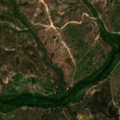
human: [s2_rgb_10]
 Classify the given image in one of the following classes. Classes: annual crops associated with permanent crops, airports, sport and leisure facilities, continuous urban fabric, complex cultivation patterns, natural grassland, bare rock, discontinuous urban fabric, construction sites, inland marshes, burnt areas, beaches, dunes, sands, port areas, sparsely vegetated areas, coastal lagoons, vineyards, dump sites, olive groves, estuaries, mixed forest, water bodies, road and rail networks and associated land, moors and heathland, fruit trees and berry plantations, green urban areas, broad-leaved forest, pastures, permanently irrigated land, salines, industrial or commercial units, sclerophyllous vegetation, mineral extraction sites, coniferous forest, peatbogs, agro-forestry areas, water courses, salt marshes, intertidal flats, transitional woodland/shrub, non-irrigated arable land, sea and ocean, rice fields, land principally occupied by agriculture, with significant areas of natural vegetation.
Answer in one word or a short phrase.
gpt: pastures, broad-leaved forest, mixed forest, transitional woodland/shrub